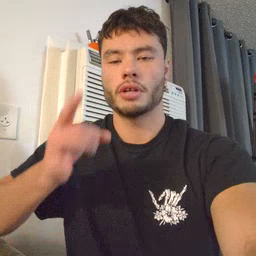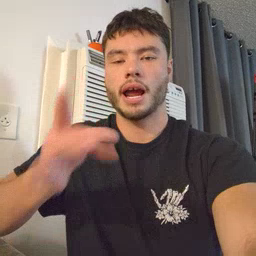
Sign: hate